Question: I'm trying to remove linebreaks if there are no characters next to it.

I'd like to keep Line1, Line2, Line3 untouched but the break after Line3 and before Line1 removed.
I tried:
'''
Element.value = Element.value.replace(/
?![A-z]/g, "");
'''
I'm not too good with regex.
Thanks.
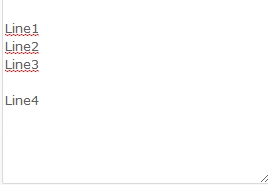
Answer: '''
.replace(/(
?
){2,}/g, '
').replace(/^
?
|
?
$/g, '');
'''
<URL>
This regex replaces sequences of 2 or more line breaks with a single line break, then remove leading and trailing line breaks.